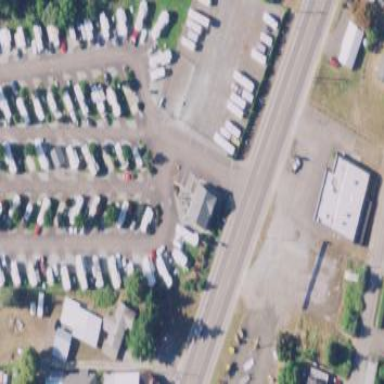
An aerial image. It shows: Caravan site with sanitary dump station.